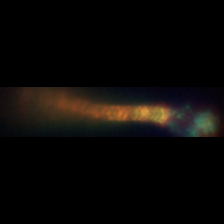
Taxon: Chaetoceros
Group: Diatoms